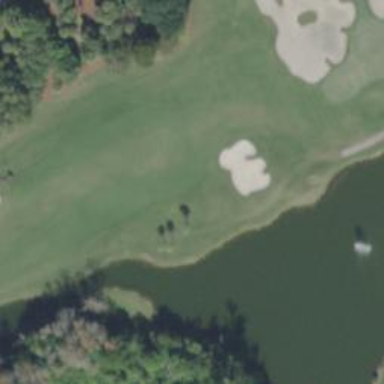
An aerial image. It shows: View of golf hole.